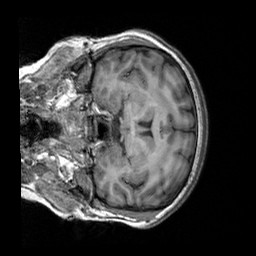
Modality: T1w
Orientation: coronal
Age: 22
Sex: female
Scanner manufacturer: siemens
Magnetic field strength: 3 T
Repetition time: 2.3 s
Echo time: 0.00303 s